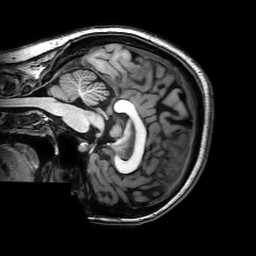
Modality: T1w
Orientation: sagittal
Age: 22
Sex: female
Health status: healthy
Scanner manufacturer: philips
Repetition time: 0.00816 s
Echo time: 0.00373 s